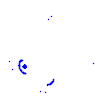
Particle: kaon